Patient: sex F, age 54
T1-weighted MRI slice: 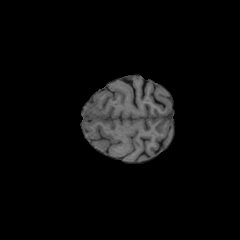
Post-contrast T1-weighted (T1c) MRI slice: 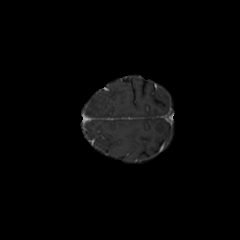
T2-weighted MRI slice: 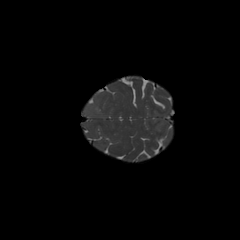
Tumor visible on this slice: no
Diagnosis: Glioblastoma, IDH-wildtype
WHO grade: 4